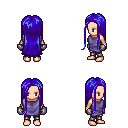
a pixel art fantasy rpg character, female body template, human, light skin, chain tabard jacket, metal pants, blue extra-long hairstyle, metal gloves, four views (front, back, left, right), 2x2 character sprite sheet, small pixel art, hard edges, no anti-aliasing